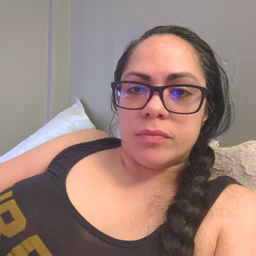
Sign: boat